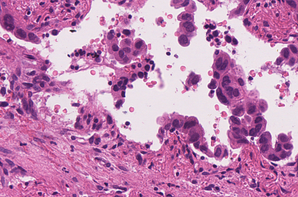
Tumor epithelial tissue: yes
Tumor-associated stroma tissue: yes
Normal tissue: no